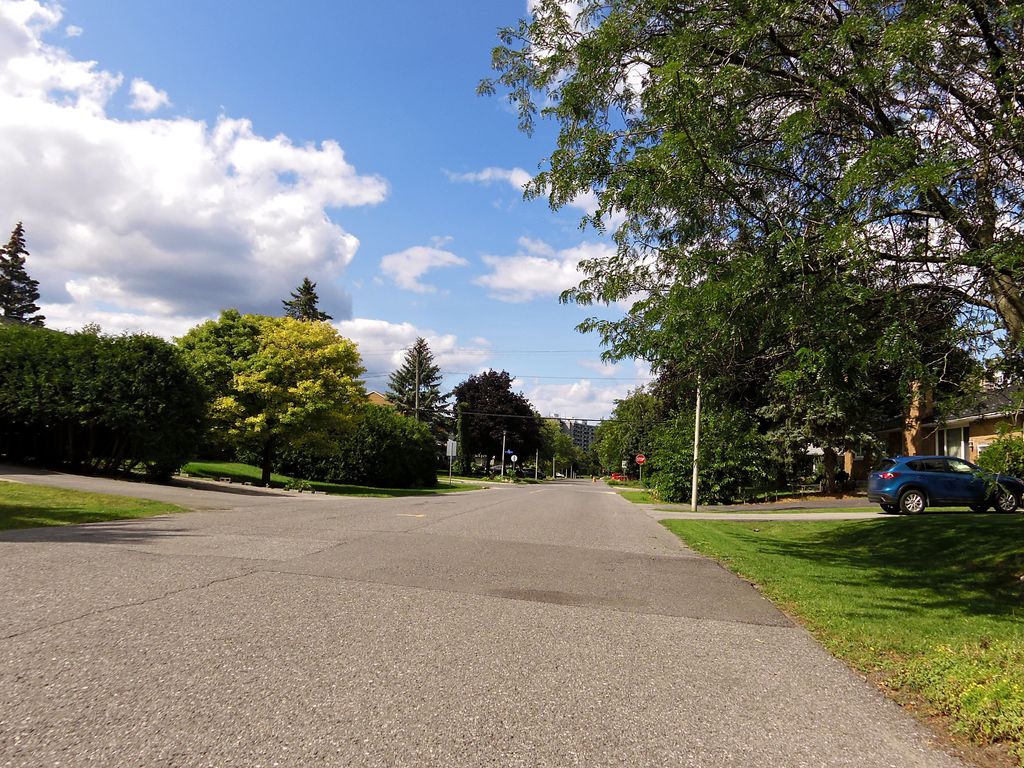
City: ottawa-gatineau